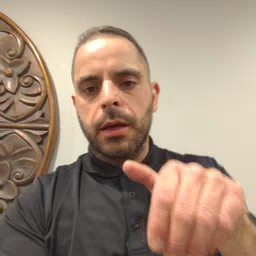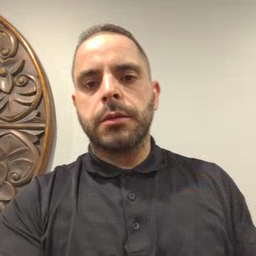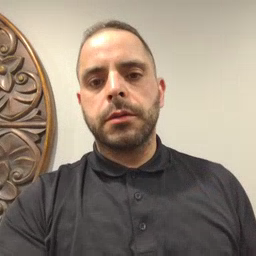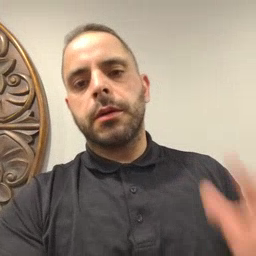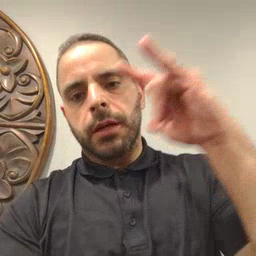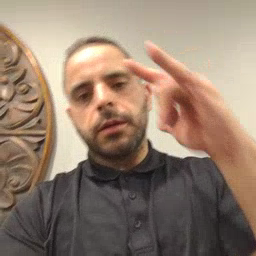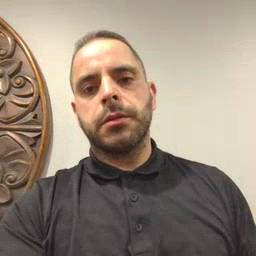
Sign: airplane